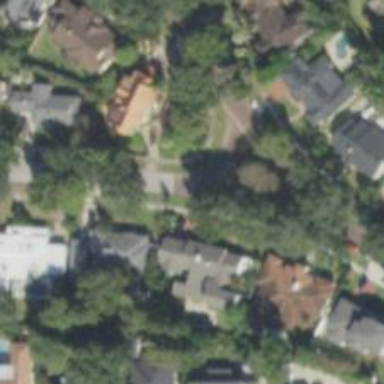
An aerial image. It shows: Residential road with sidewalk on the left side.